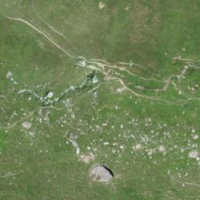
EUNIS habitat code: 26
Species observed at this site:
Doronicum grandiflorum